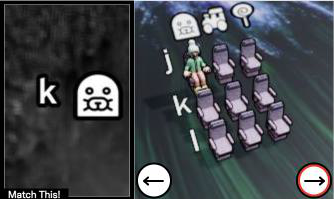
Task: seats
Answer: no